Field crop: maize
Growth stage: 2
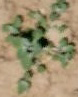
Species: chenopodium